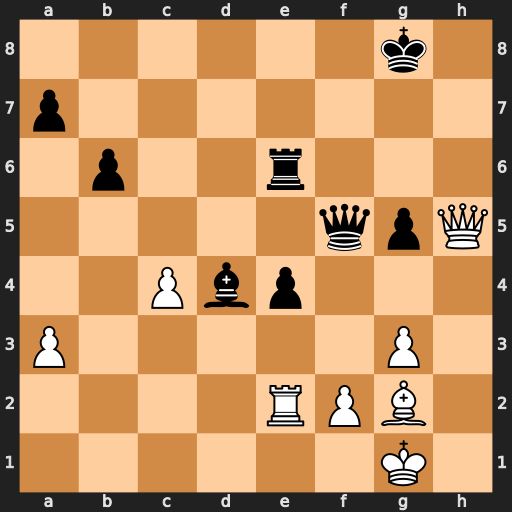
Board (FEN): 6k1/p7/1p2r3/5qpQ/2Pbp3/P5P1/4RPB1/6K1
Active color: w
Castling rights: -
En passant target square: -
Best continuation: Bh3 Qg6 Bxe6+